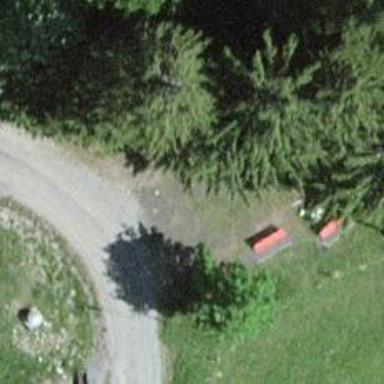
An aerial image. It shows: Wayside cross with historic significance.